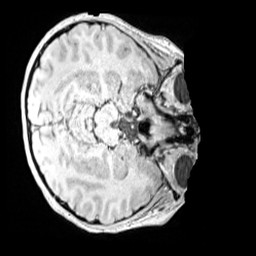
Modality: MP2RAGE
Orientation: axial
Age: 11
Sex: female
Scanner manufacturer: siemens
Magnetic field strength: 3 T
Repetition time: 4 s
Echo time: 0.00299 s